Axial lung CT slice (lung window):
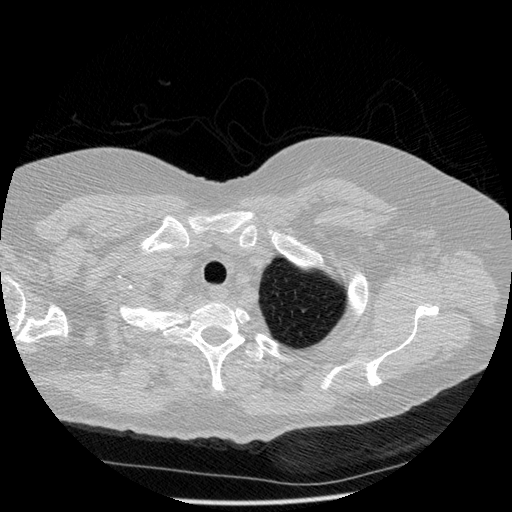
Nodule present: no